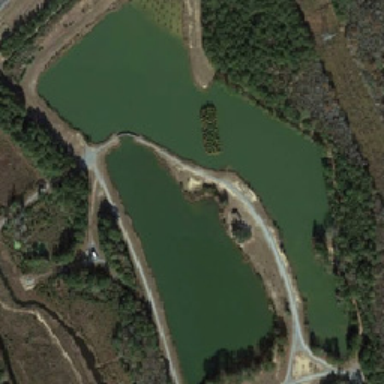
The pond is discontinuous .